Question: I have an issue to access a member in the object DOM, because the object name is a number!
I am working with 'leaflet.js' and I created a layer with a path. Now I want to access the polylines latLngs. In this case I wanna access the layer "100".
The variables are configurable and writable. Anybody an idea how to get access ?
I tried this with no success:
'''
routingLayer._layers[100]._latlng
'''
Error:
> routingLayer._layers[100] is undefined
Here is a screenshot:

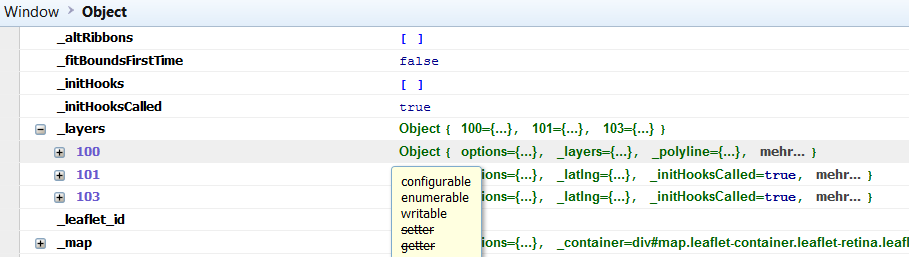
Answer: try this:
'''
routingLayer._layers["100"]._latlng
'''